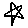
Label: star